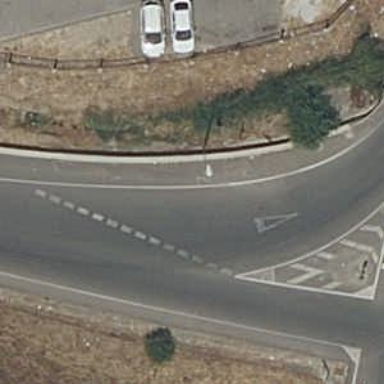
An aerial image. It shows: Road with "give way" sign.